Field crop: maize
Growth stage: 2
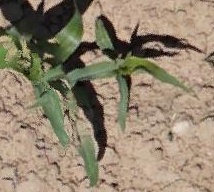
Species: maize